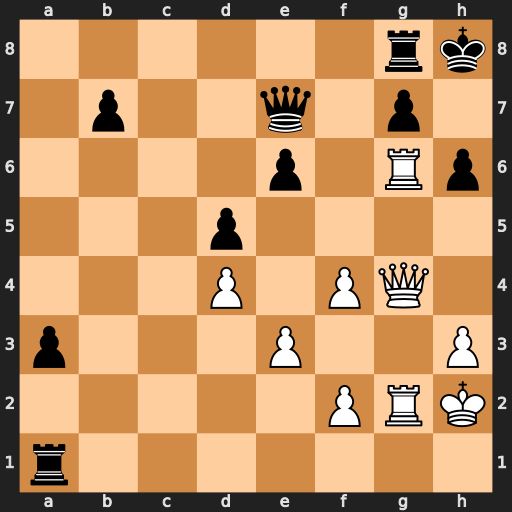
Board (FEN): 6rk/1p2q1p1/4p1Rp/3p4/3P1PQ1/p3P2P/5PRK/r7
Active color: w
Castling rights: -
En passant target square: -
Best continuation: Rxh6+ gxh6 Qxg8#